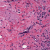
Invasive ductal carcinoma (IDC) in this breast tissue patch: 1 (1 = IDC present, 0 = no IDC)